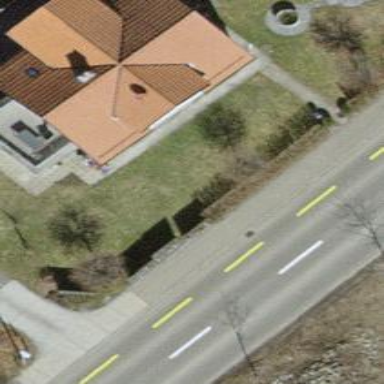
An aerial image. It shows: Simple house.